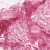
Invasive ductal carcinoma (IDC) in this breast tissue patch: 0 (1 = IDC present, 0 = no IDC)